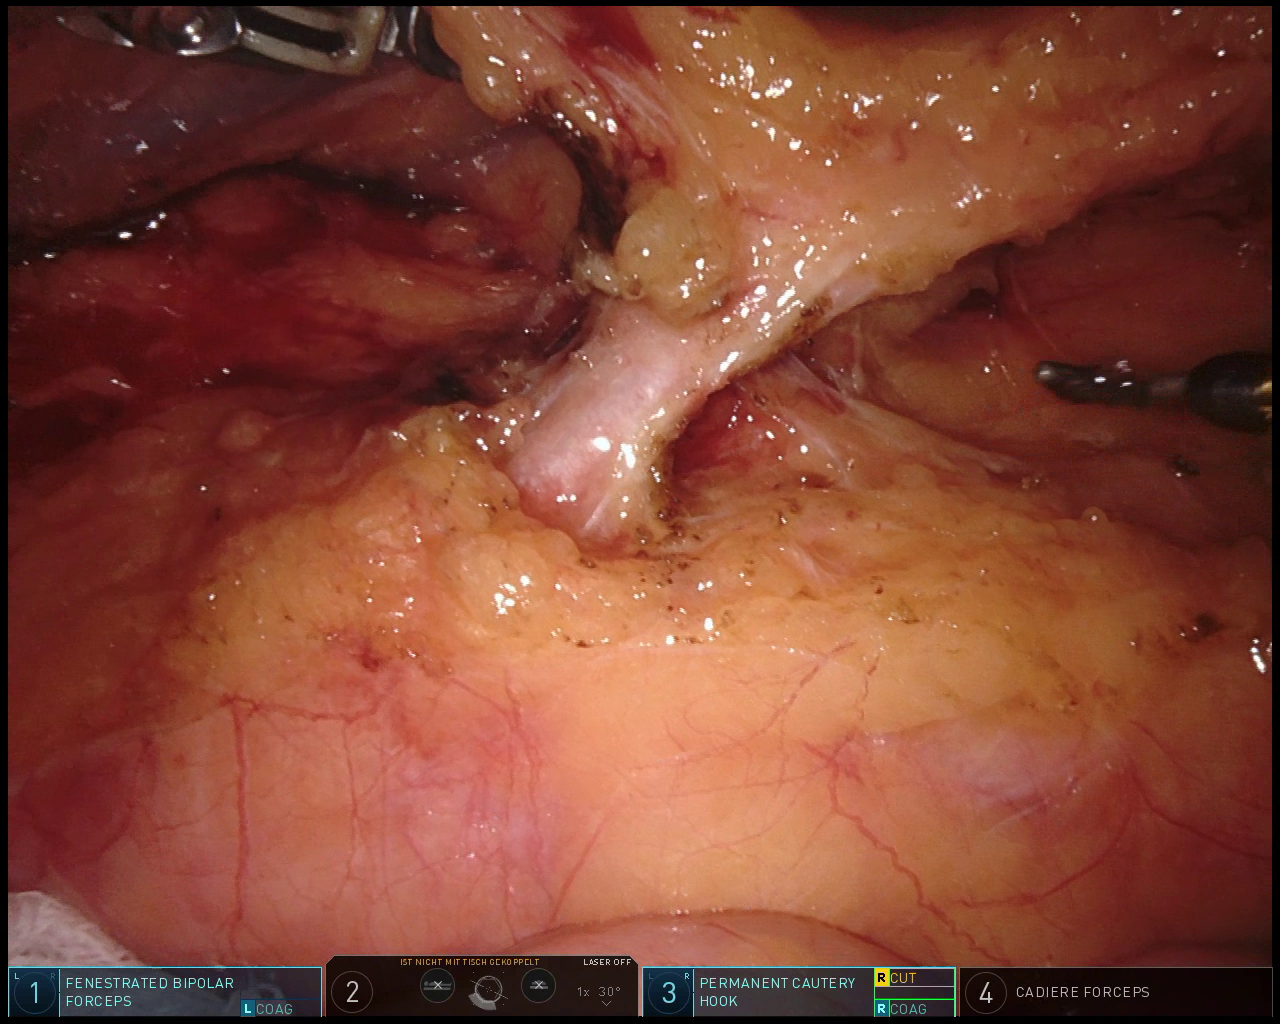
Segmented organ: inferior_mesenteric_artery
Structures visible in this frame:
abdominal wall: no
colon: no
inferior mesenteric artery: yes
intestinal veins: yes
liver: no
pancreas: no
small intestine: yes
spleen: no
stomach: no
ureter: no
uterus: no
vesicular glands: no